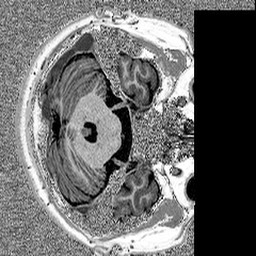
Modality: MP2RAGE
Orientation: axial
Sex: male